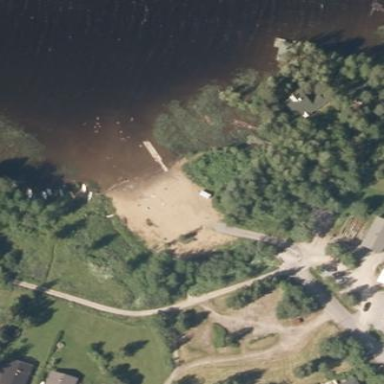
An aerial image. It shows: Beach area ideal for swimming.